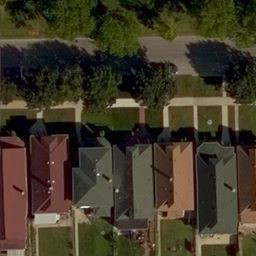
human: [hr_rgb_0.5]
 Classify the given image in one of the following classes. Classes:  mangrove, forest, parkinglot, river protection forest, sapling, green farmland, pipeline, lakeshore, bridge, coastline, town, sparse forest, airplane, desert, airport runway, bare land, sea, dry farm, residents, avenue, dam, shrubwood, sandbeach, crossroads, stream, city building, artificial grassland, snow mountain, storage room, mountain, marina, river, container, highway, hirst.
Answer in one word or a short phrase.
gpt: residents